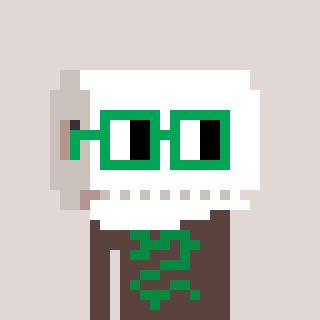
a pixel art character with square green glasses, a toiletpaper-full-shaped head and a darkbrown-colored body on a warm background